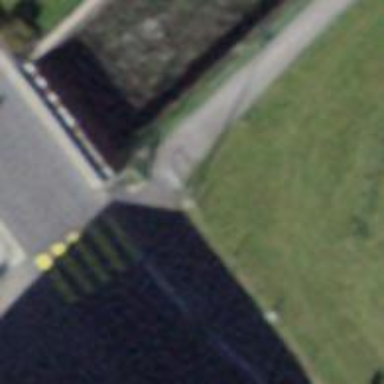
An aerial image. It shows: Gate.